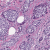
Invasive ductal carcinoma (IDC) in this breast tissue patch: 1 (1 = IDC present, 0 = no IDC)